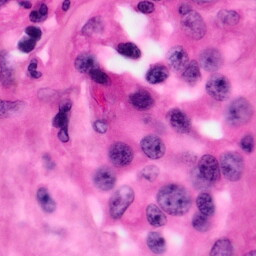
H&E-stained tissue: Pancreatic